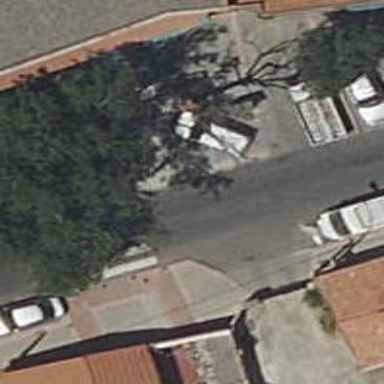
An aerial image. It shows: Bus stop with platform for public transport.